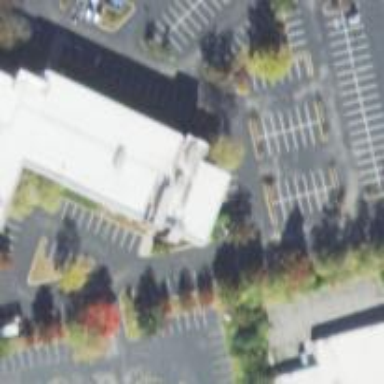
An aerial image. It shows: Office building.